Brain MRI, t2w sequence, axial 2D slice.
Patient: age 38, sex F, weight 78 kg, height 1.78 m
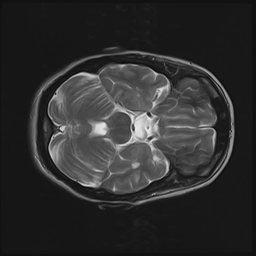